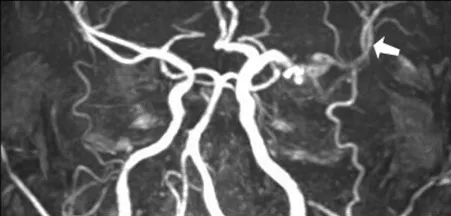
D and E, STA-MCA bypass had a good flow (white arrow).
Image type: radiology (mri)